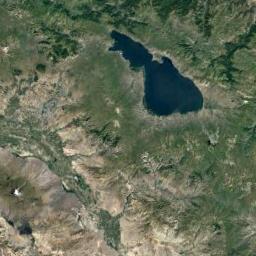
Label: lake